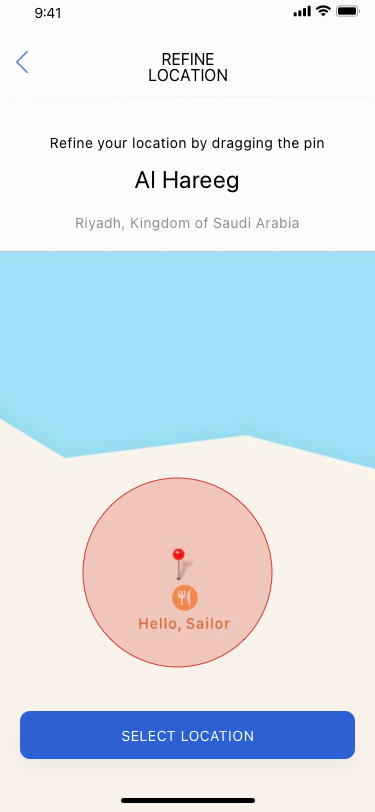
Text in this UI design:
Refine lOCATION
Refine your location by dragging the pin
Al Hareeg
Riyadh, Kingdom of Saudi Arabia

Select Location